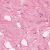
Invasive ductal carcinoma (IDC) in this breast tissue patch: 0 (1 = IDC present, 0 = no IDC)